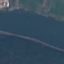
Land use / land cover class: River